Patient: sex F, age 64
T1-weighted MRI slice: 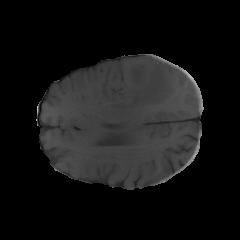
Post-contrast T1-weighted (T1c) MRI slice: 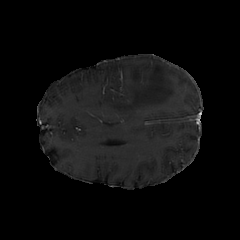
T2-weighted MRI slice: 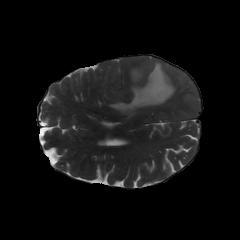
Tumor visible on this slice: yes
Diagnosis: Glioblastoma, IDH-wildtype
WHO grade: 4